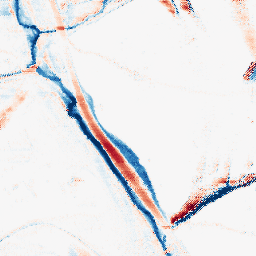
Category: morphological
Decomposition family: morphological_rect
Decomposition parameters: operation: average
width: 20
height: 5
Upsampling method: regularized
Upsampling parameters: scale: 4
lambda_reg: 0.1
Upsampling scale: 4